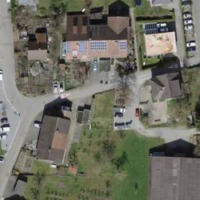
EUNIS habitat code: 54
Species observed at this site:
Spiraea japonica